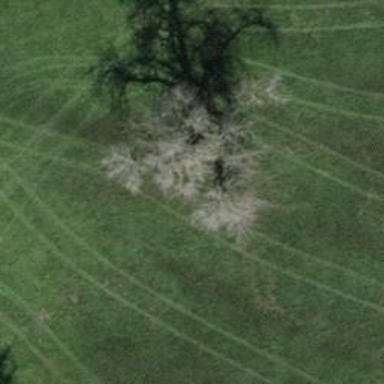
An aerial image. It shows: Beautiful tree in nature.